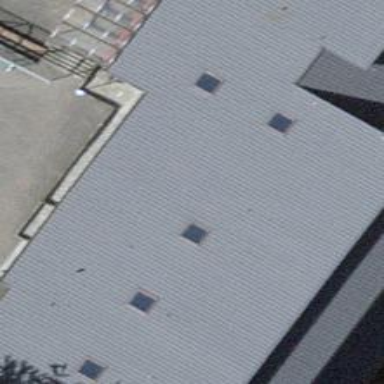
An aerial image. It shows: School building.